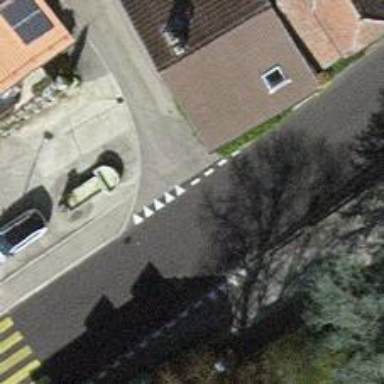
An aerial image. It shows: Road with "give way" sign.